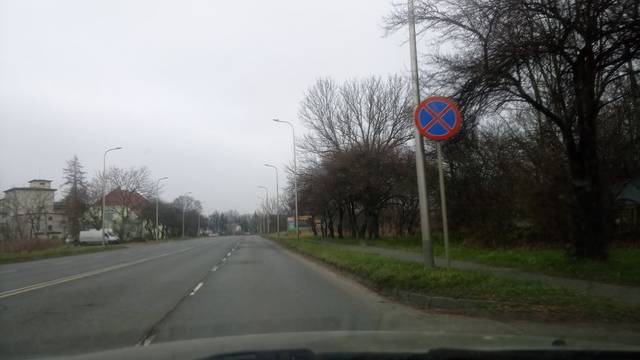
Region: Germany
Coordinates: 50.875, 15.702